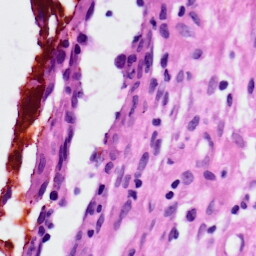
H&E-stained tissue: Lung